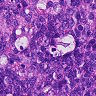
Metastatic tissue present: no